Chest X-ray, PA view. Patient: 51 years old, sex F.
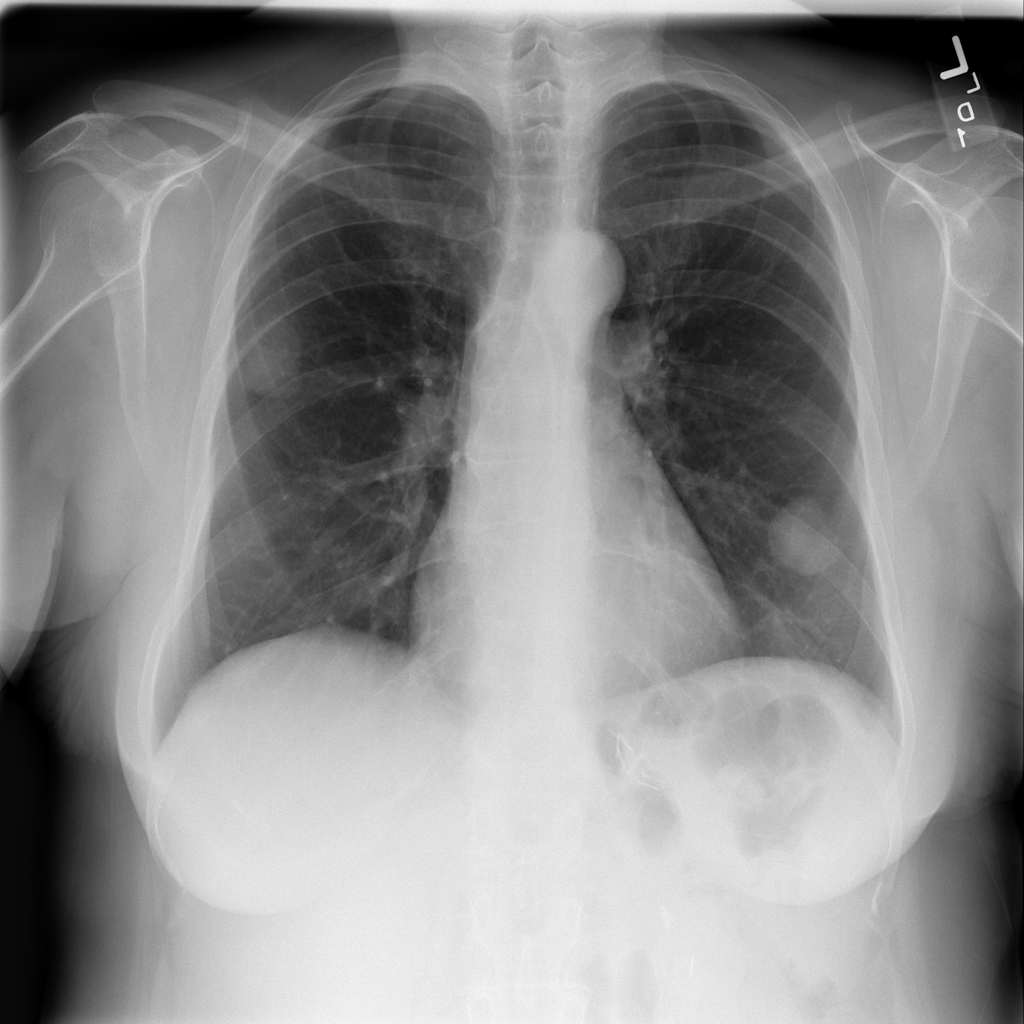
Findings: Nodule